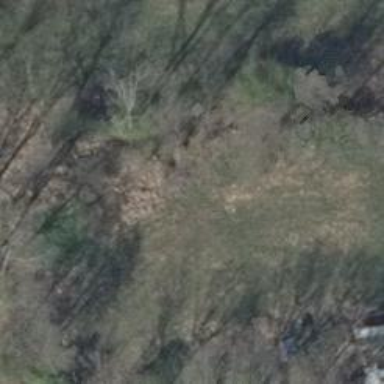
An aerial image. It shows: Row of deciduous broadleaved trees.